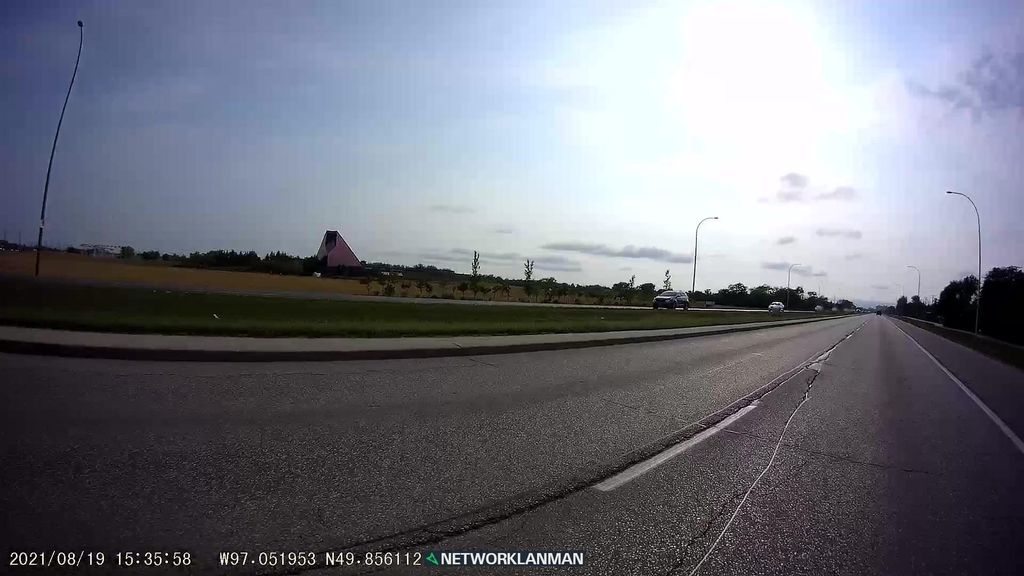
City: winnipeg